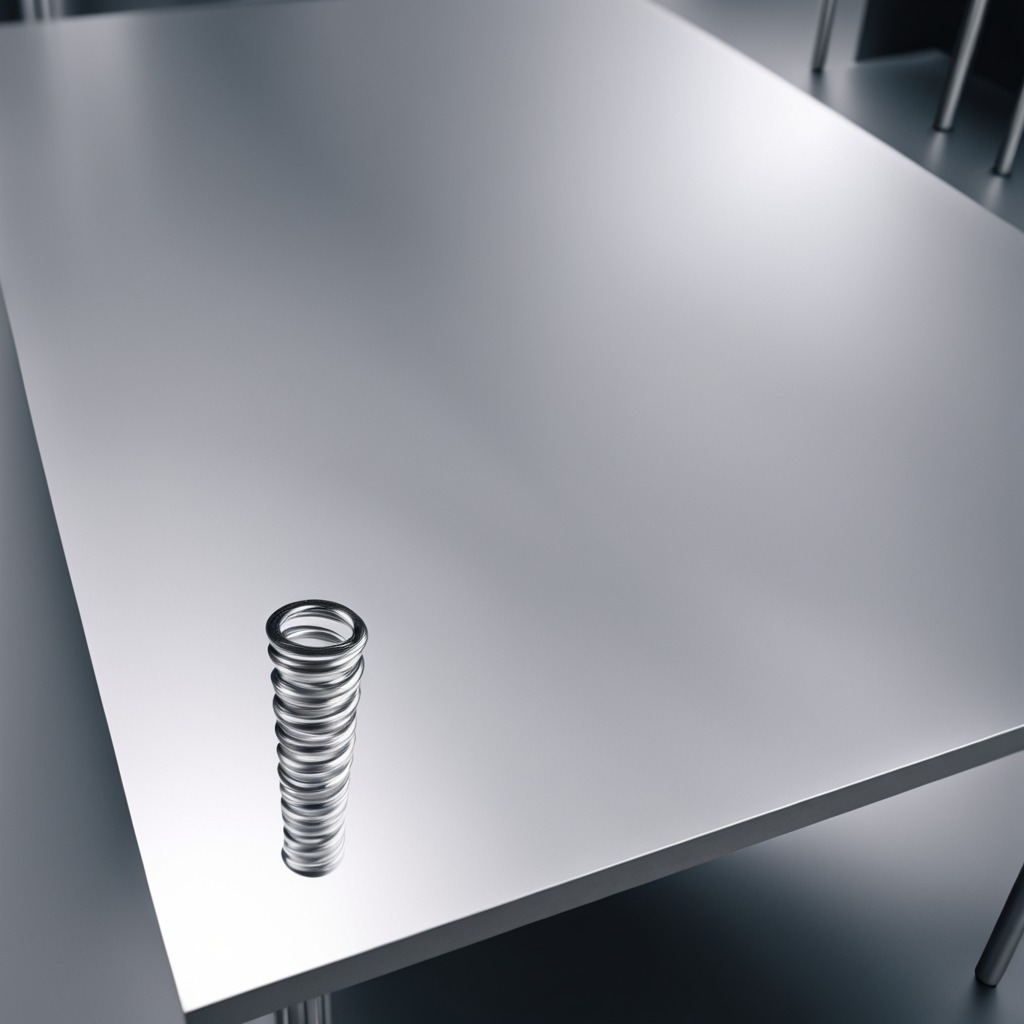
A coiled metal spring lies on the stainless steel table in a high-end prototyping lab.